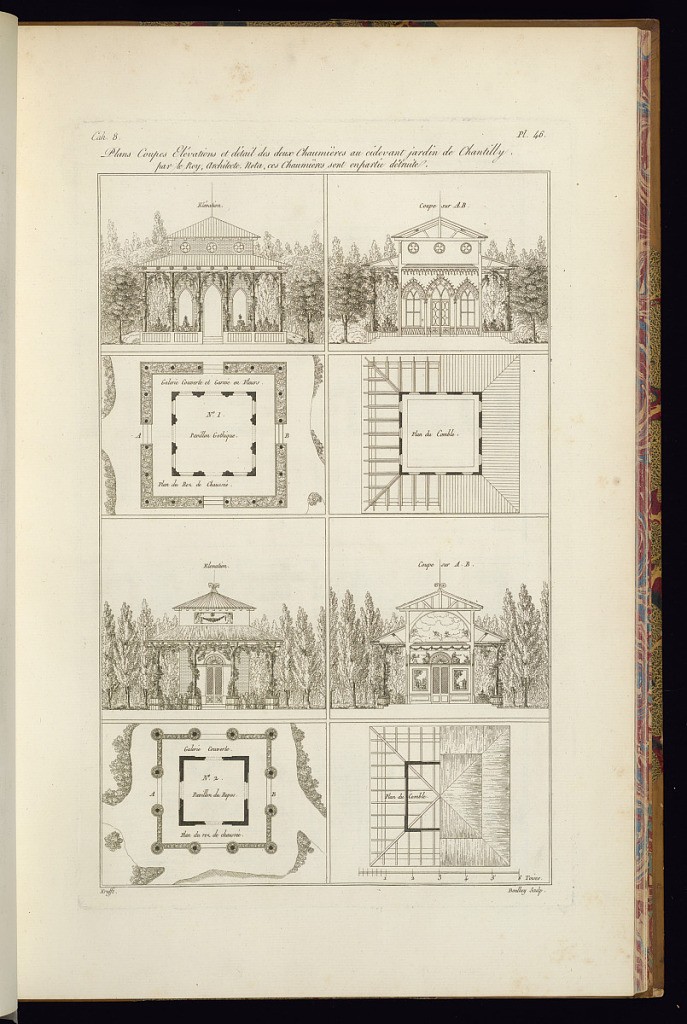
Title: Plans Coupes Elévations et detail des deux Chaumières au cidevant jardin de Chantilly/ par le Roy, Architect
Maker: Jean-Charles Krafft, French, 1764 - 1833
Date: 1812
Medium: Etching and engraving on paper
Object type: Print
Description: An architectural print illustrating two garden cottages with two exterior elevations, two sectional views, and four floor plans, featuring neoclassical motifs. The plate is titled, numbered, and signed.